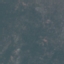
Land use / land cover class: HerbaceousVegetation